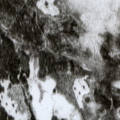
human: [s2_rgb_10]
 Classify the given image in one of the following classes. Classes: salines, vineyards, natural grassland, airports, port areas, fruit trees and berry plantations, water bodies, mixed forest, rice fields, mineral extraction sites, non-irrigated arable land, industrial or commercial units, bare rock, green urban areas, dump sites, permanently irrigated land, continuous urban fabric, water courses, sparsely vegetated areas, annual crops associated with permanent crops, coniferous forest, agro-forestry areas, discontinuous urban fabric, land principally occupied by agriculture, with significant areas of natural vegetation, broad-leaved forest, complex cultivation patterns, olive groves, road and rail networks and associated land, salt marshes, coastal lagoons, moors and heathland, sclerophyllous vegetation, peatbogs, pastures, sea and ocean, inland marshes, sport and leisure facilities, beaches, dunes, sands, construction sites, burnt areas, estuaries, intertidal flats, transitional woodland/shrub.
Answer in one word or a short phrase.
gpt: coniferous forest, mixed forest, transitional woodland/shrub, peatbogs